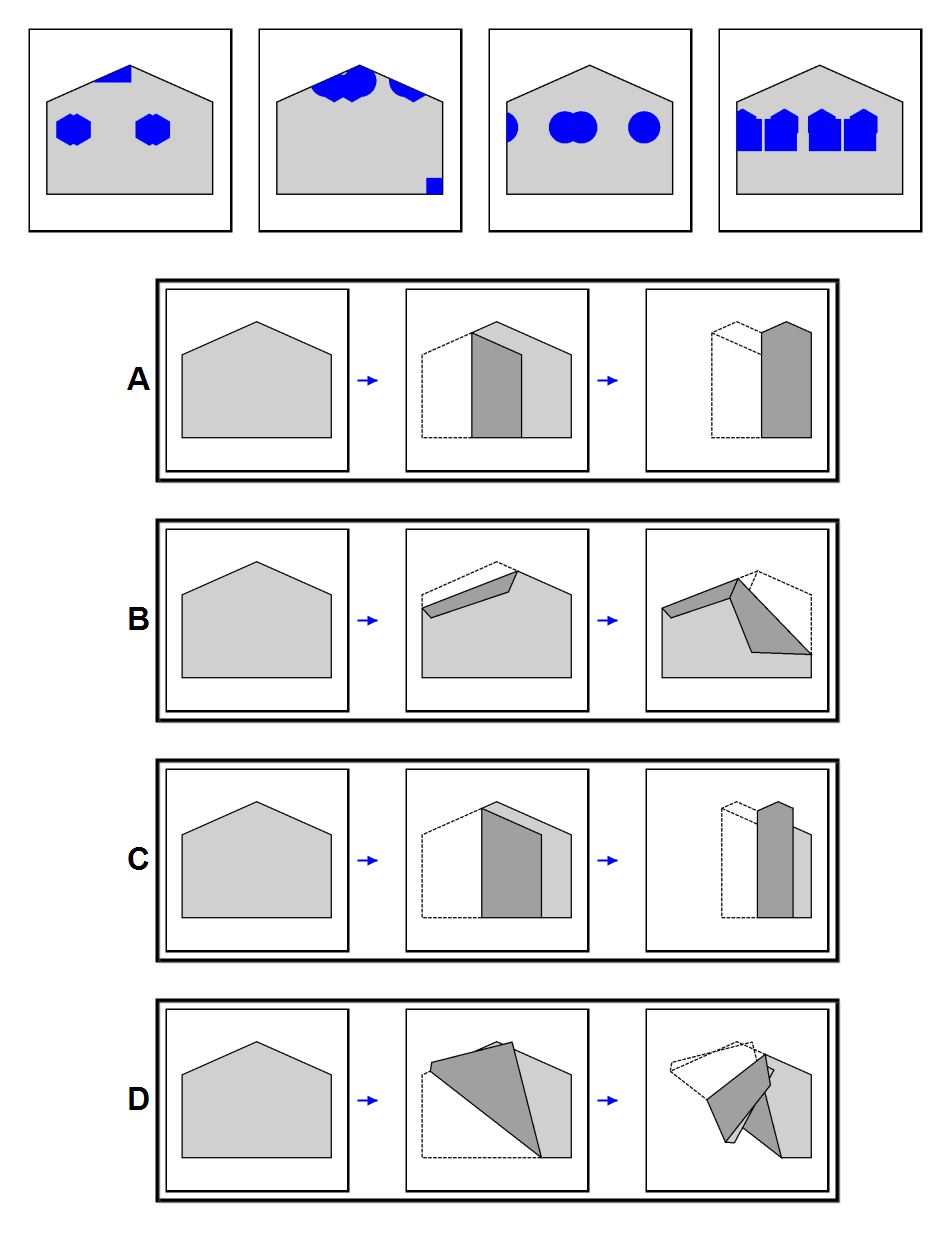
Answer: C